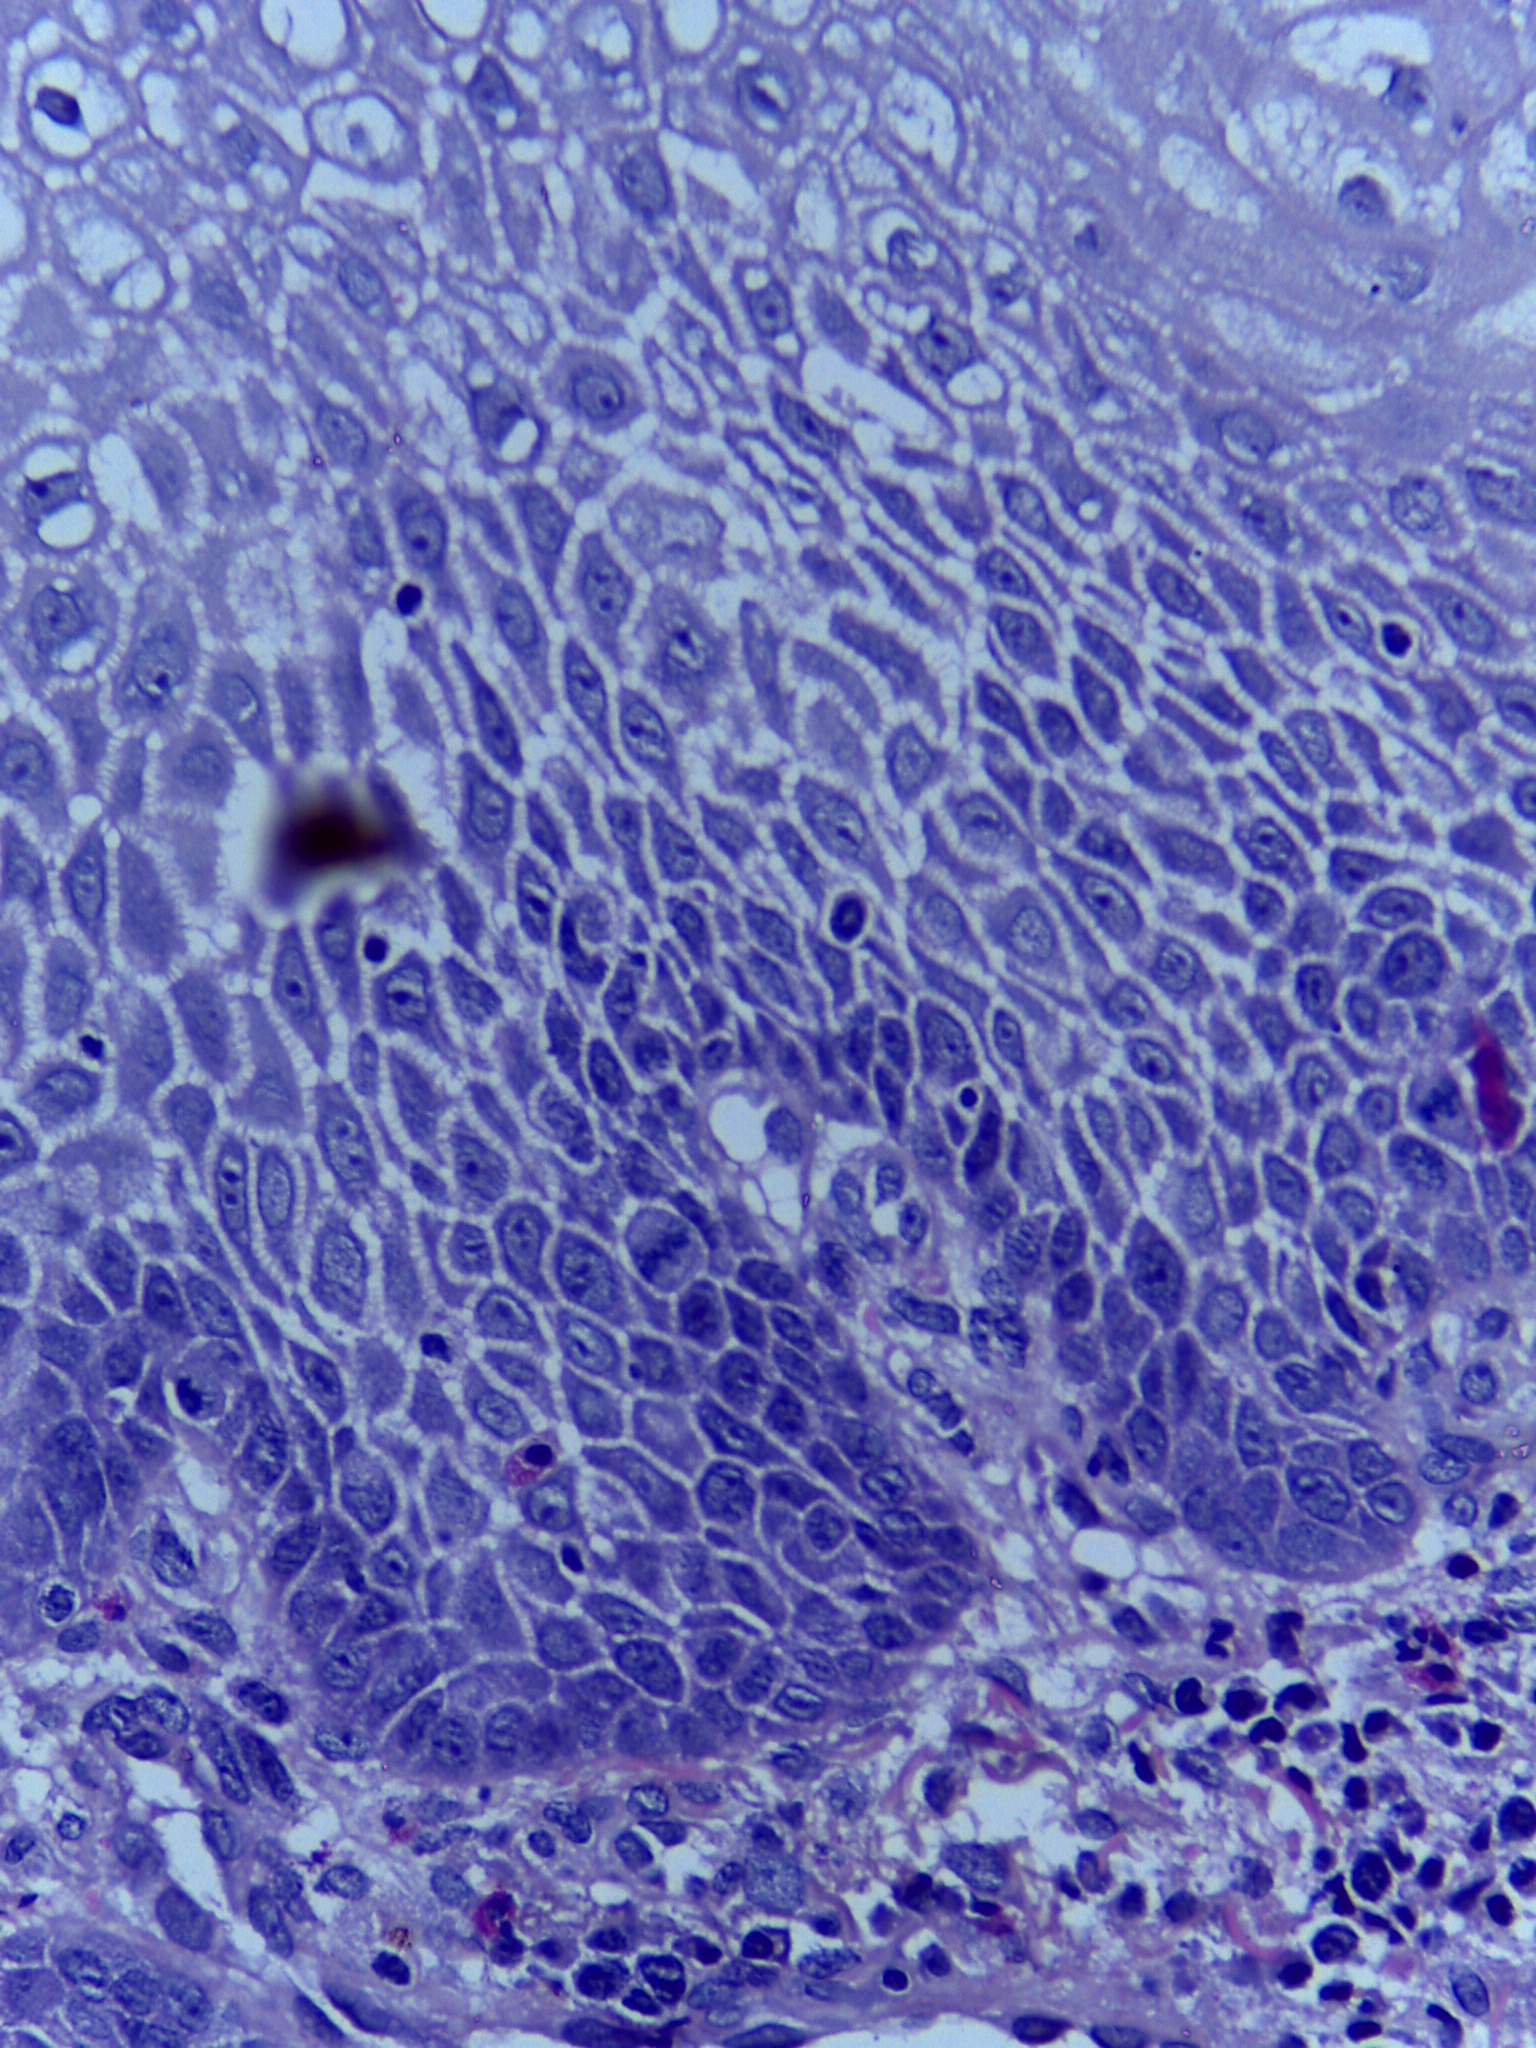
Diagnosis: OSCC